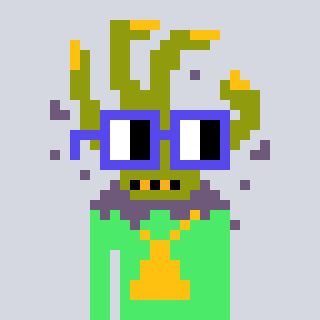
a pixel art character with square blue glasses, a zombie-hand-shaped head and a teal-colored body on a cool background